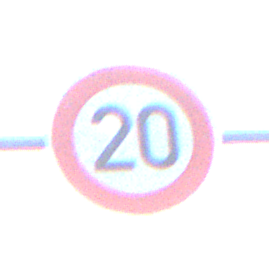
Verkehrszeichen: Geschwindigkeit20
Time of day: SunriseSunset
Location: Outdoor (Urban)
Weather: PartlyCloudy
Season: NotSpecified
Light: Natural